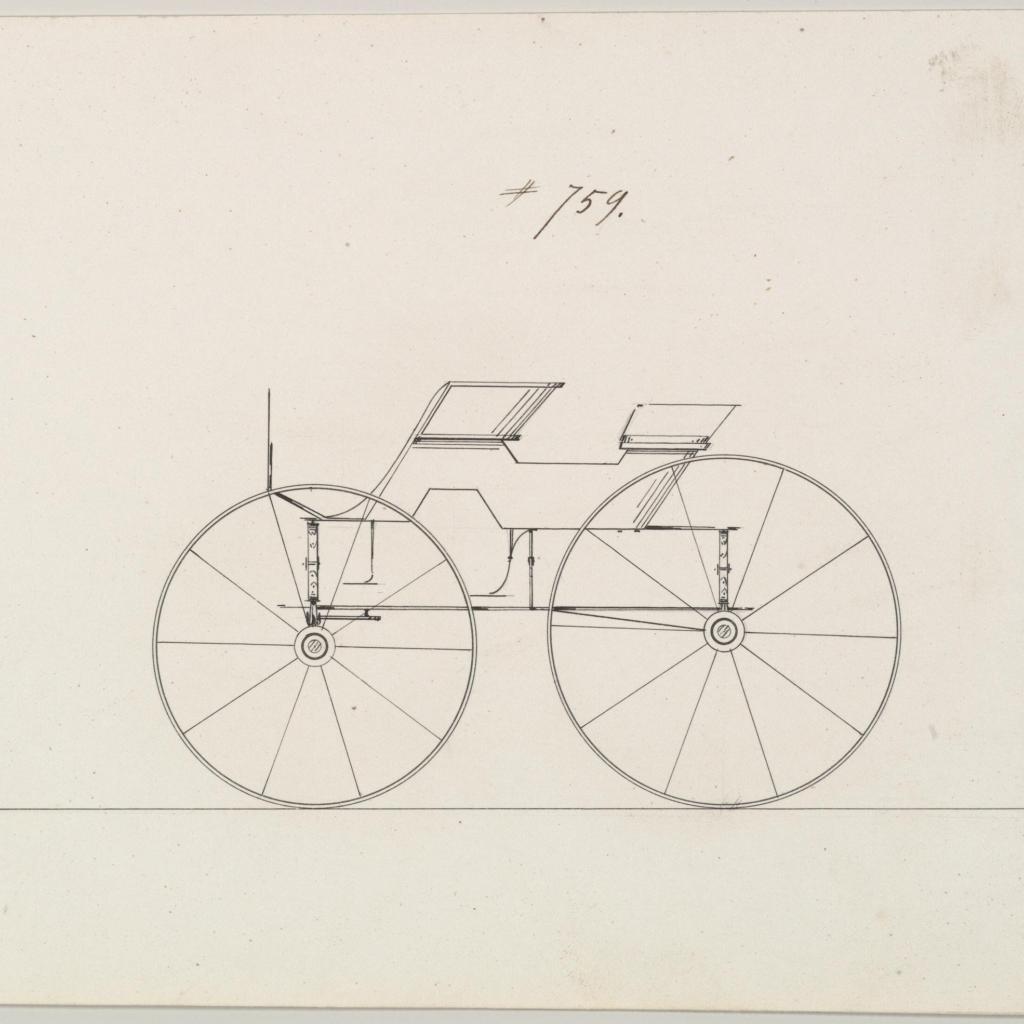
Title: Design for Wagon, no. 759
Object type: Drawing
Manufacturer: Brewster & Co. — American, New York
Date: ca 1860
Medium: Pen and black ink
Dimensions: sheet: 5 3/4 x 8 7/16 in. (14.6 x 21.4 cm)
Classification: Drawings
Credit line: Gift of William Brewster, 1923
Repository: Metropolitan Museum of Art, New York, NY